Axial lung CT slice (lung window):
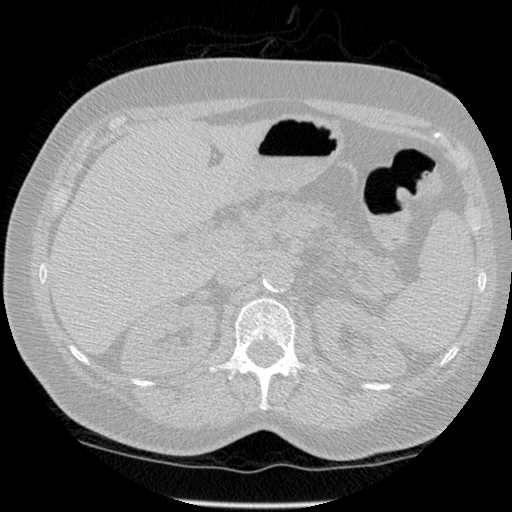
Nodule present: no